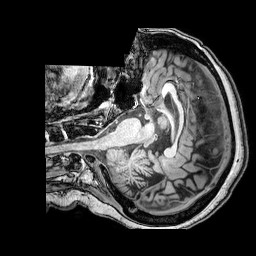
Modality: T1w
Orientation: axial
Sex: female
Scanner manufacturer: philips
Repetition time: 0.008179 s
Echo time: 0.00376 s